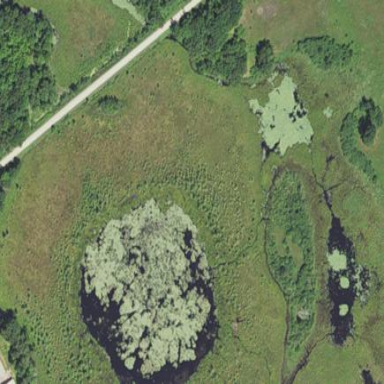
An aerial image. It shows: Serene pond surrounded by nature.